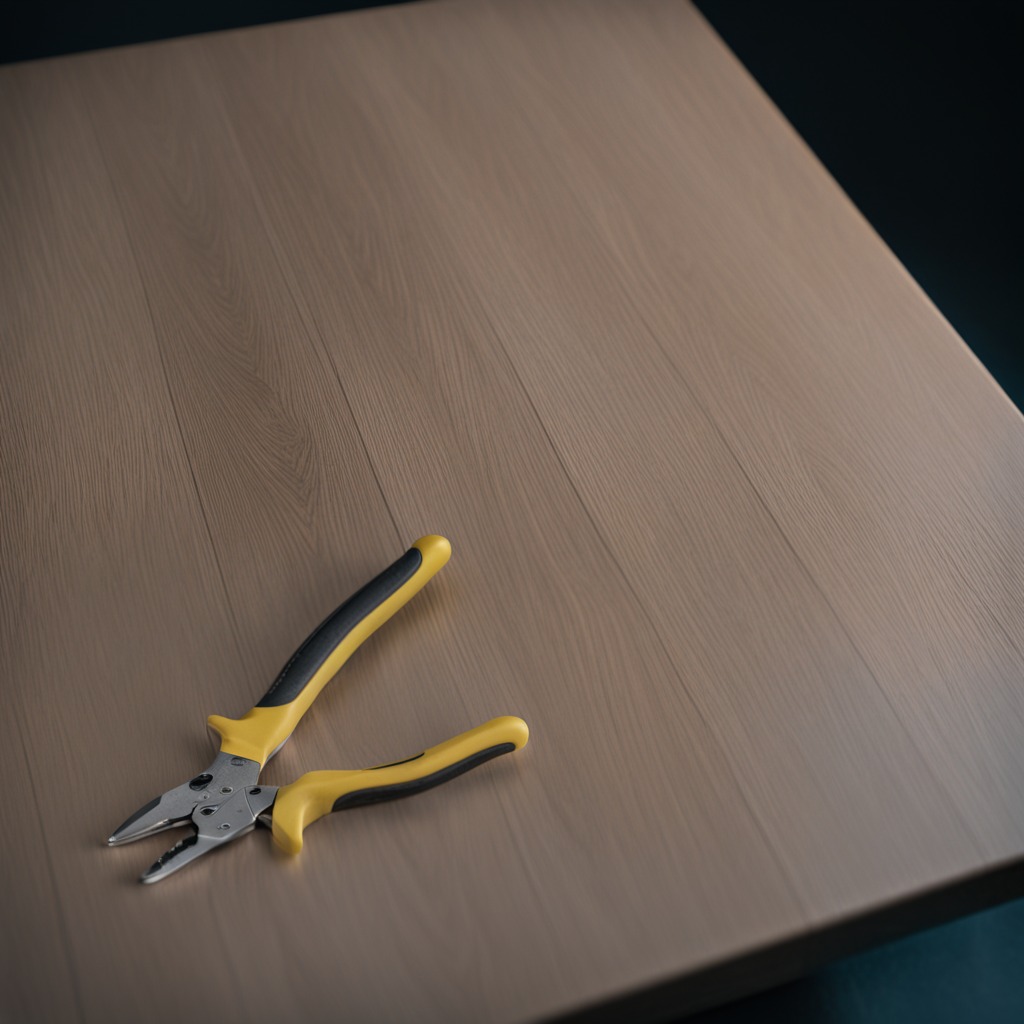
A plier is lying on the table.